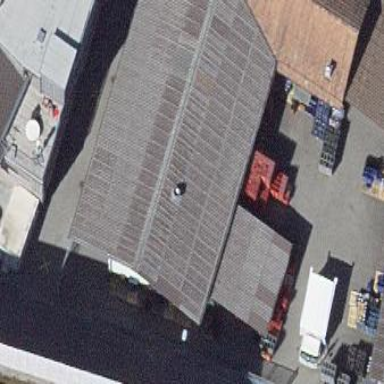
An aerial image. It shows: Warehouse building.